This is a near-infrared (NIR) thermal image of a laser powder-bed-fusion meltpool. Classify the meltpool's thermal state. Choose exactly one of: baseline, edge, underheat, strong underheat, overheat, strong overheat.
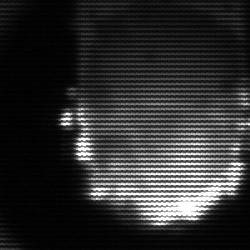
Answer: baseline